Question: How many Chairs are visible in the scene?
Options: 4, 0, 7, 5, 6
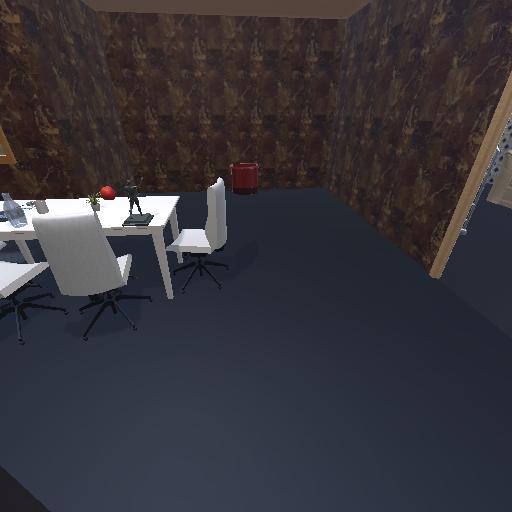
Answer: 4